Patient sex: M
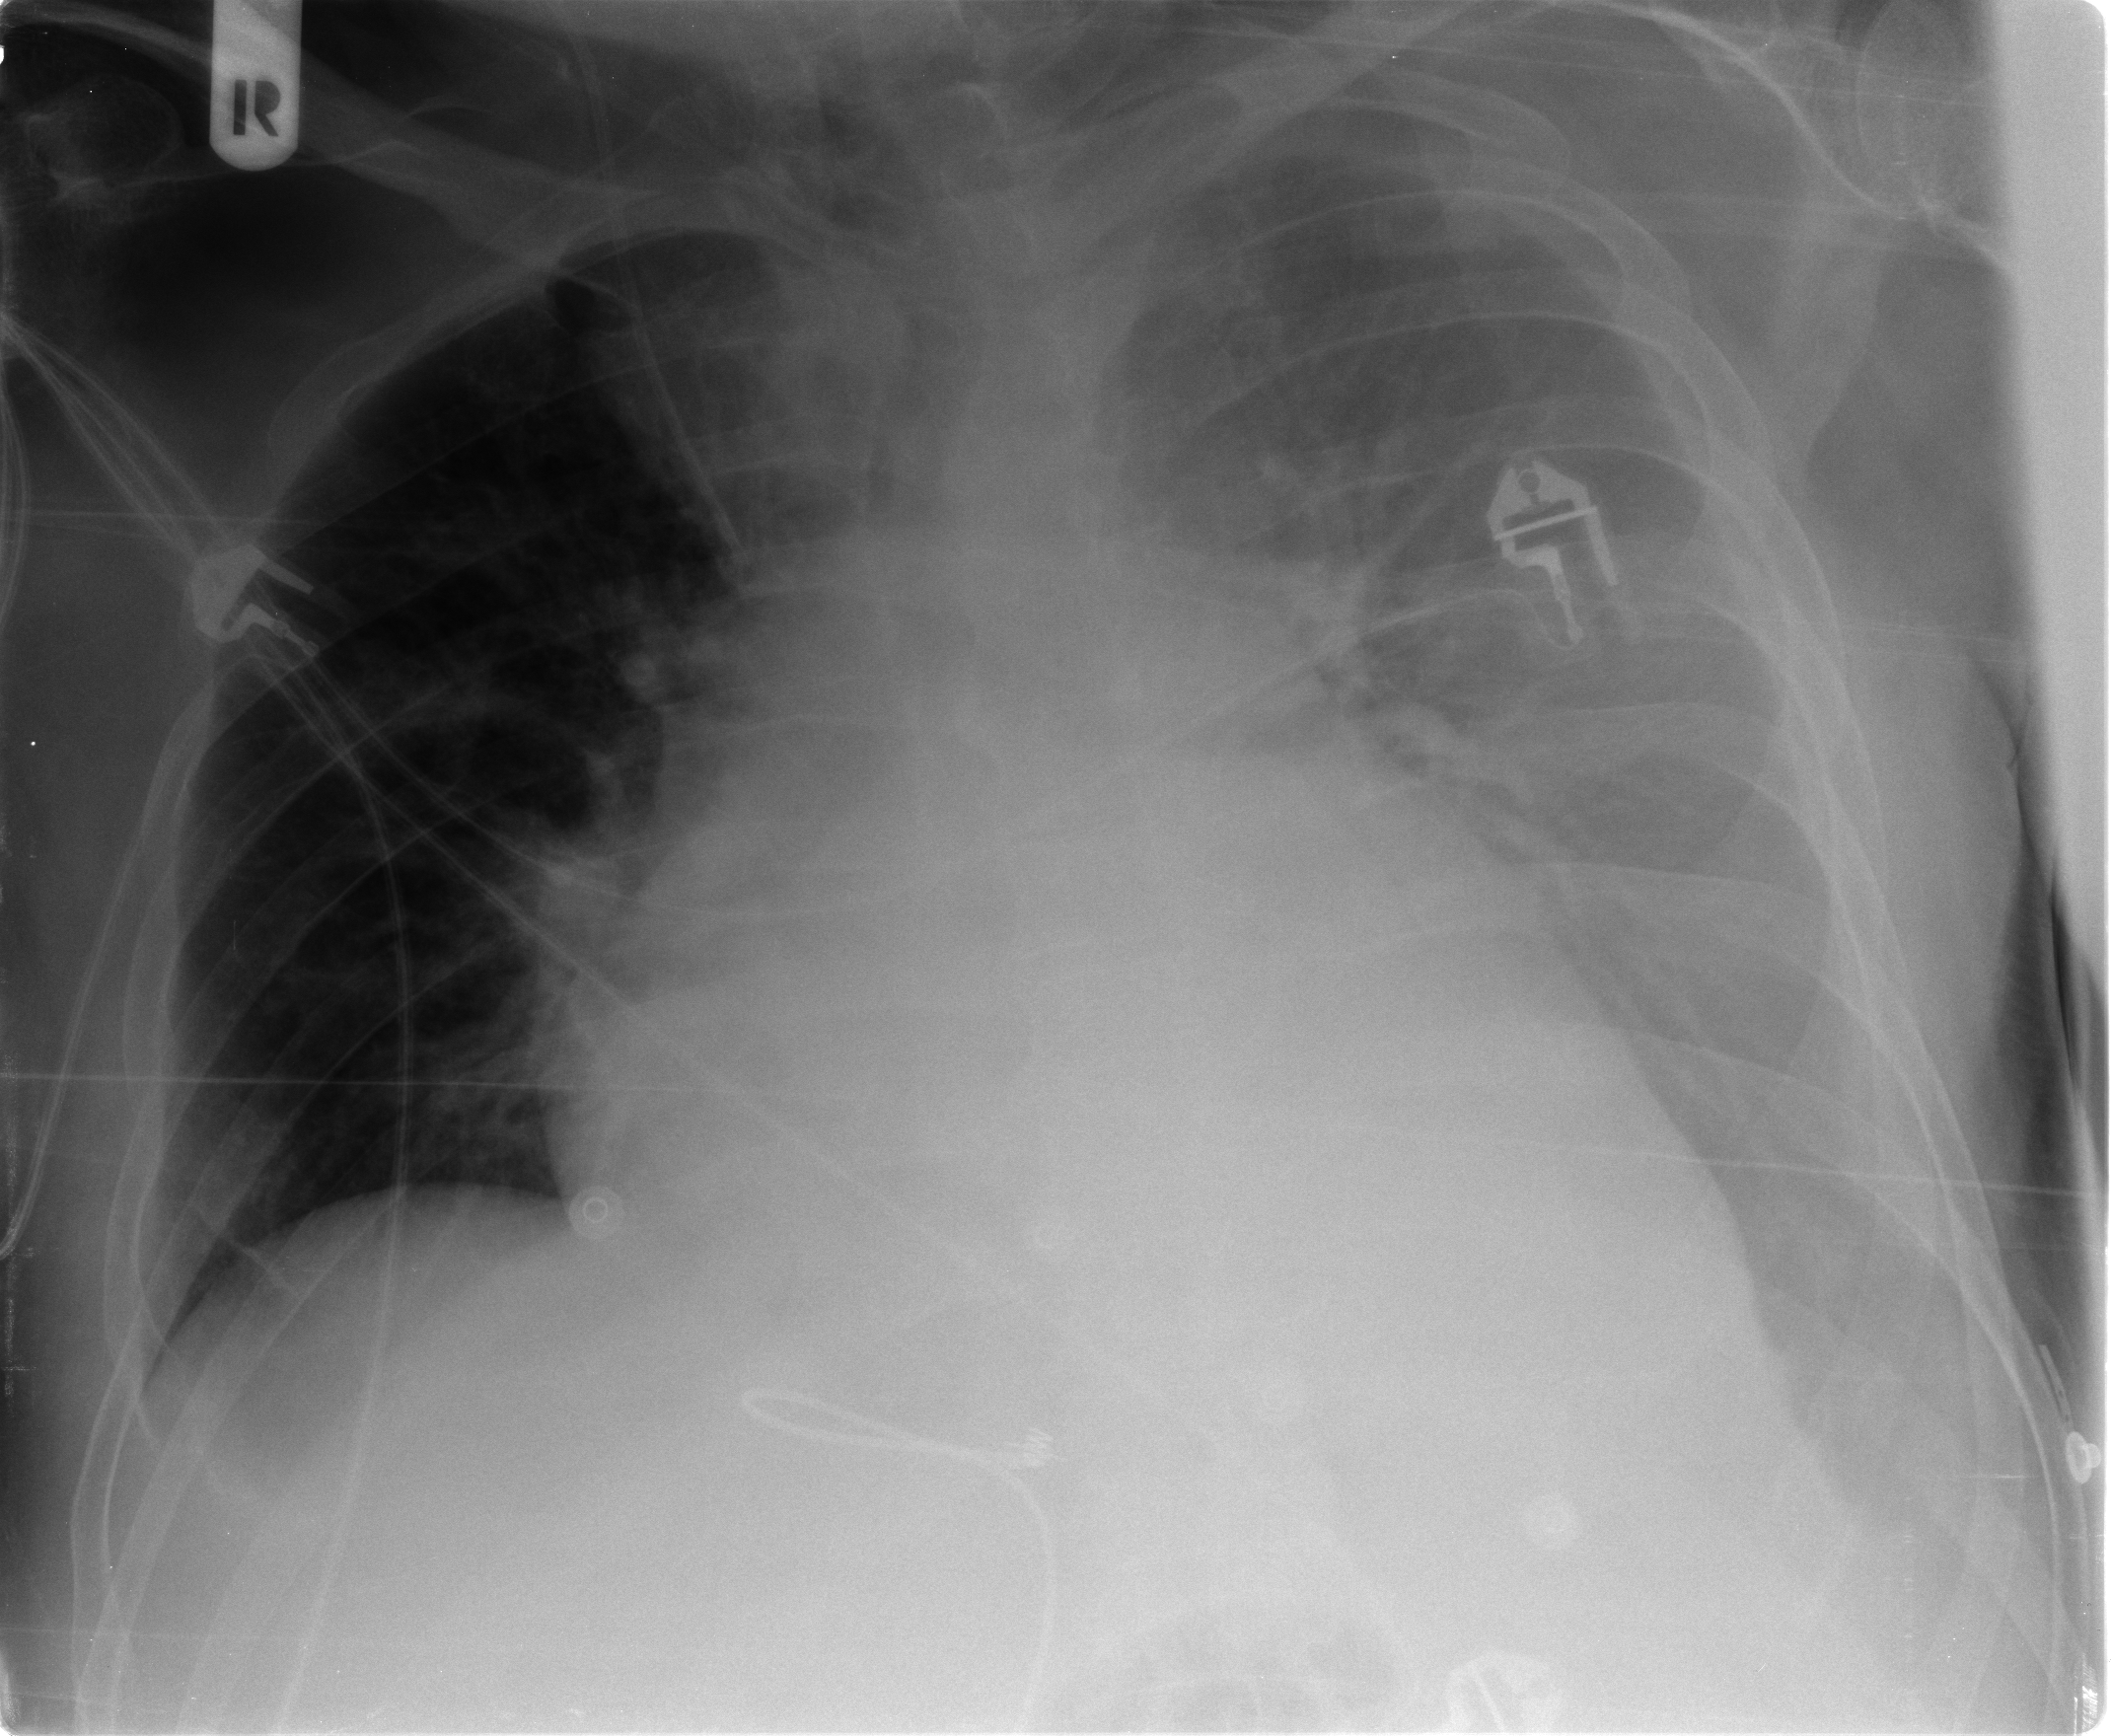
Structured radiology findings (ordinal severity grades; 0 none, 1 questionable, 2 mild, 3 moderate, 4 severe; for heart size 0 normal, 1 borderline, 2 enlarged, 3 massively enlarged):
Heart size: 2
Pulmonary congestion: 0
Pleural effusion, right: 0
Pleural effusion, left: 3
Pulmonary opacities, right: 0
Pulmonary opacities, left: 0
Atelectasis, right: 0
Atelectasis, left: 2